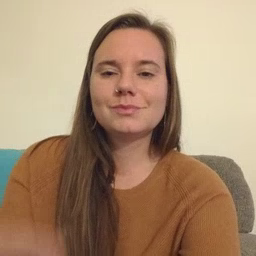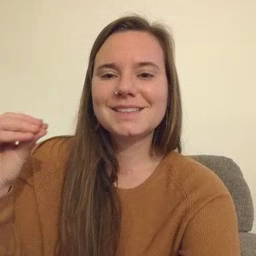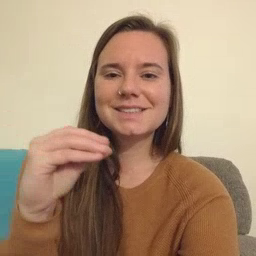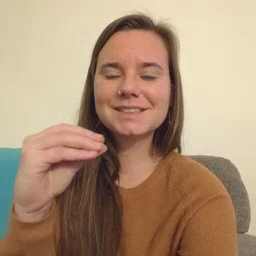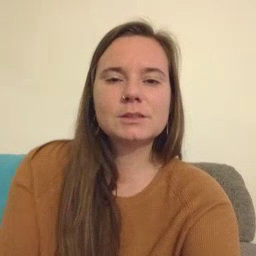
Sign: kiss